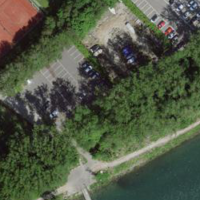
EUNIS habitat code: 41
Species observed at this site:
Prunus padus